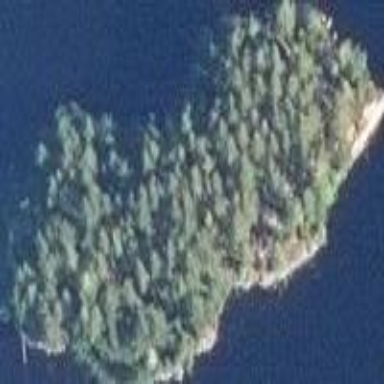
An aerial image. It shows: Islet covered with woodland.